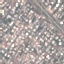
Label: Residential